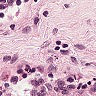
Metastatic tissue present: no